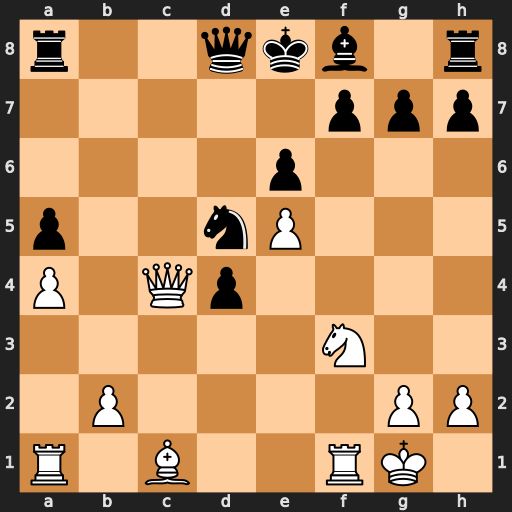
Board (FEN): r2qkb1r/5ppp/4p3/p2nP3/P1Qp4/5N2/1P4PP/R1B2RK1
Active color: w
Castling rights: kq
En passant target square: -
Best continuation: Qc6+ Qd7 Qxa8+